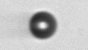
Label: bead